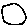
Label: circle